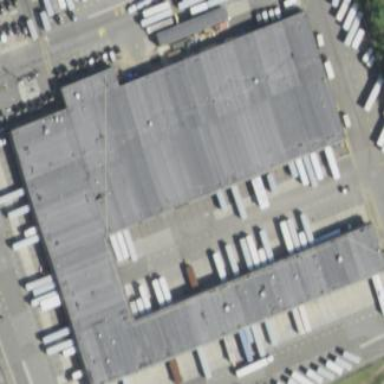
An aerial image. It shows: Building used as post depot.